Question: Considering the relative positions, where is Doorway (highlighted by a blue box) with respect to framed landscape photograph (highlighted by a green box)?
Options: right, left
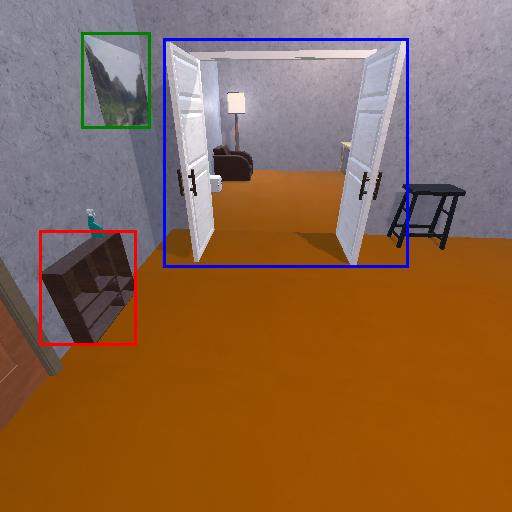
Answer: right